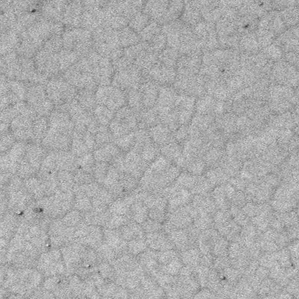
Label: frost